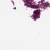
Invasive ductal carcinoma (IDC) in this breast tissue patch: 0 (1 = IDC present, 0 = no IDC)